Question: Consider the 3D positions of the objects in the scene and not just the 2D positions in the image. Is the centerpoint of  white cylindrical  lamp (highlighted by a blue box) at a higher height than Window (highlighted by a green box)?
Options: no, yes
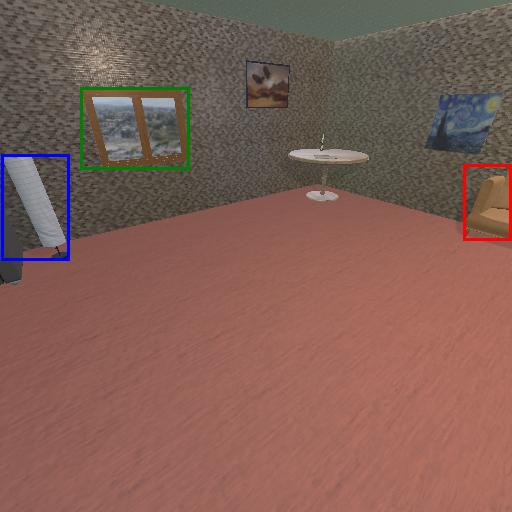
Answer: no